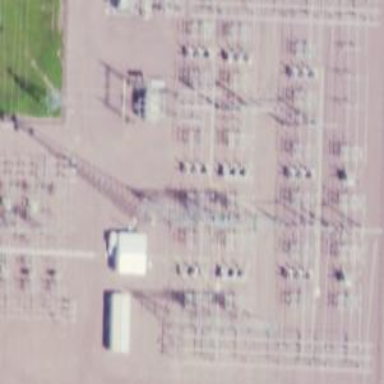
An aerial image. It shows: Switch used for power control.